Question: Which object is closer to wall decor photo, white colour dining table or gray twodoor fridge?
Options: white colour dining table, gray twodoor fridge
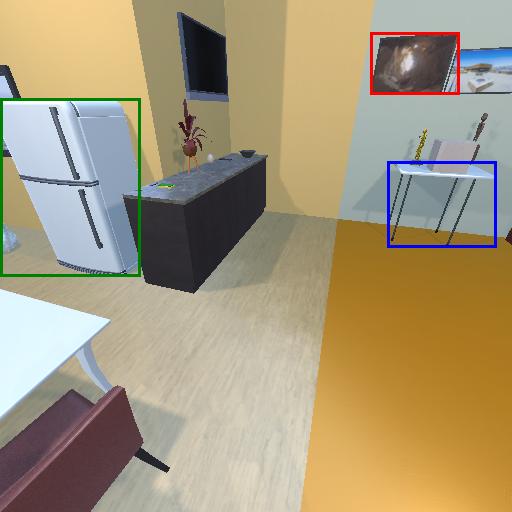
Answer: white colour dining table